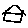
Label: house